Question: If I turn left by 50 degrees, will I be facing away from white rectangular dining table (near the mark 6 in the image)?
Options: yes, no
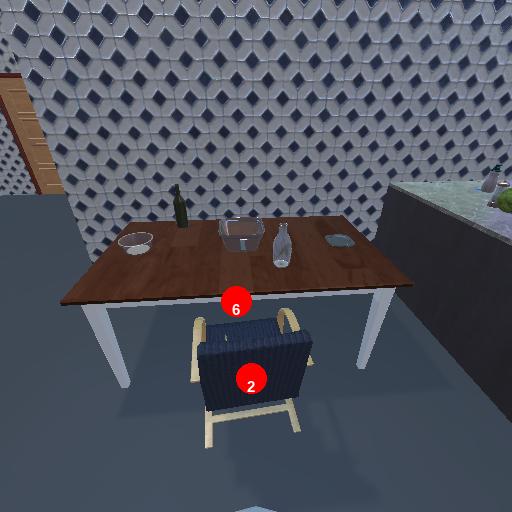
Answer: yes